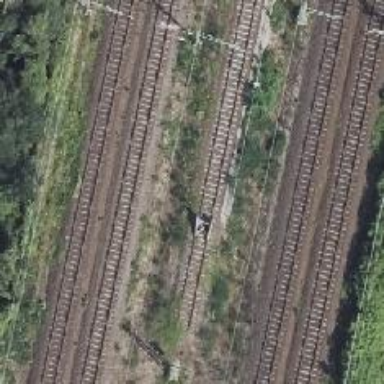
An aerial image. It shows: Rail yard with electrified contact lines for the railway.